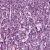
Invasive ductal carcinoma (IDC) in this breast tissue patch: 1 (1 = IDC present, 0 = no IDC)